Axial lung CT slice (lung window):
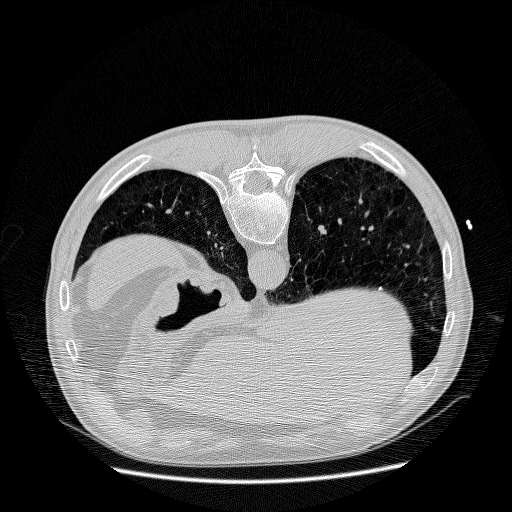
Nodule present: no